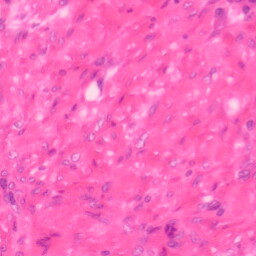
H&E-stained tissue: Colon